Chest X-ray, AP view. Patient: 58 years old, sex M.
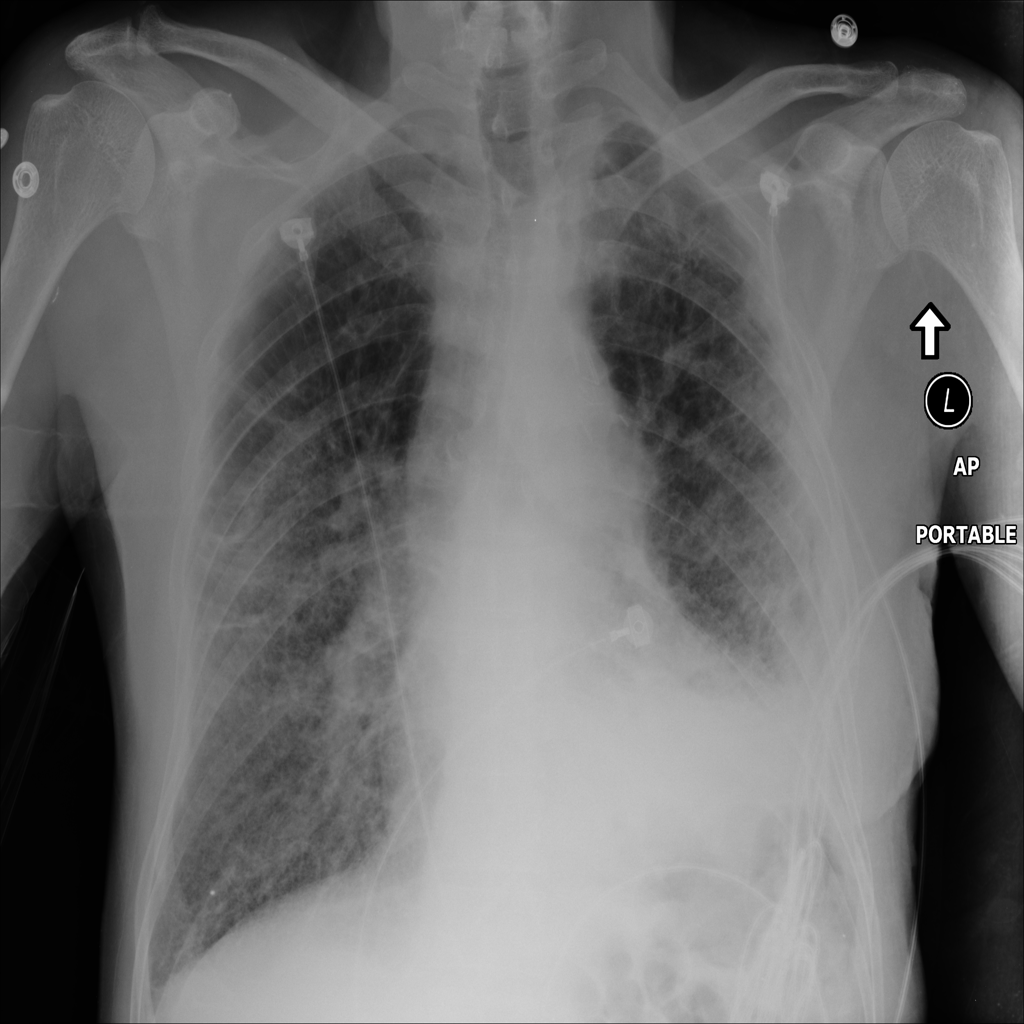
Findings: Atelectasis, Consolidation, Effusion